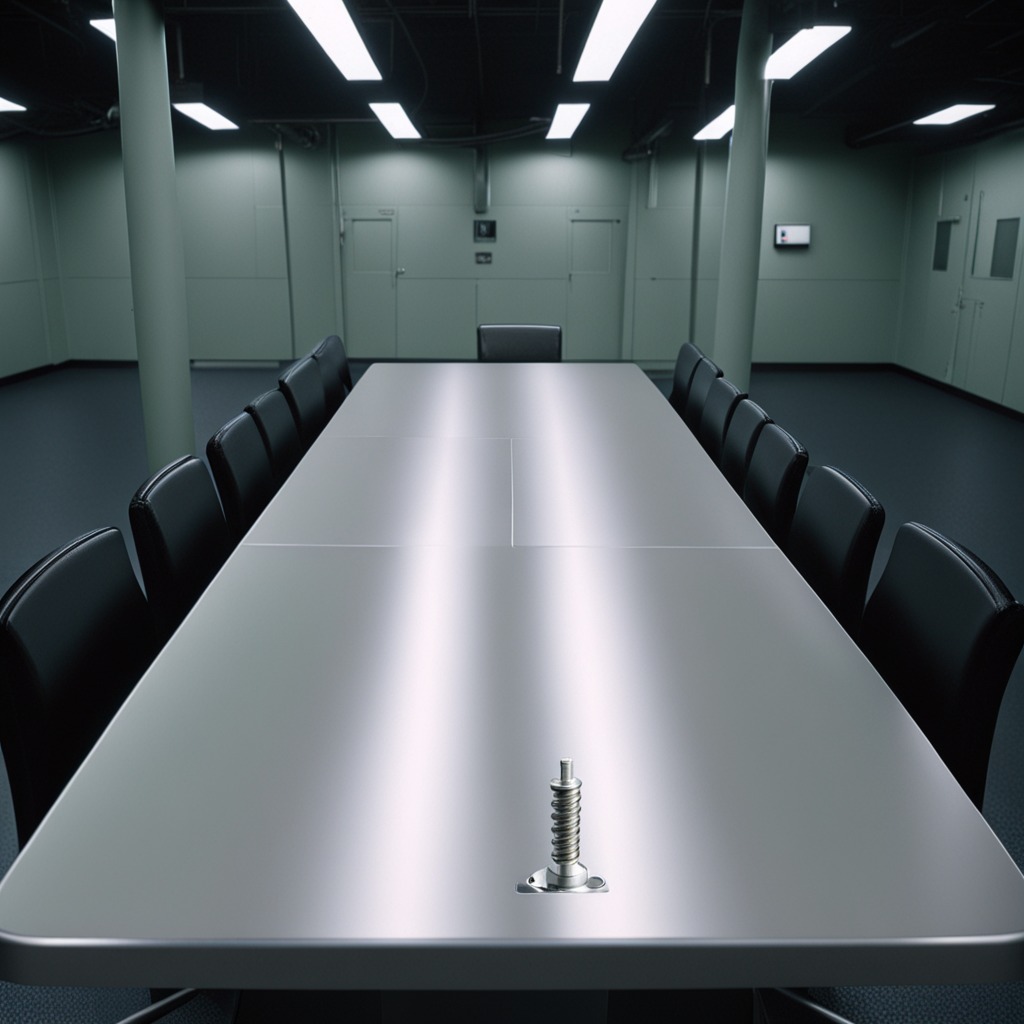
A metal screw is lying on the table.